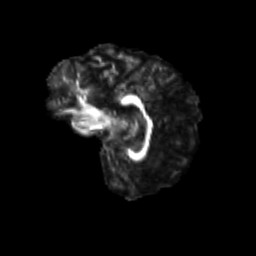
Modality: FA
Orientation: sagittal
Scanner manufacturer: siemens
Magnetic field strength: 3 T
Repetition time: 9.2 s
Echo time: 0.084 s